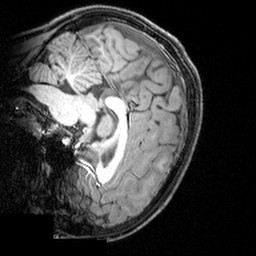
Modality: T1w
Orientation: sagittal
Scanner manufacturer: siemens
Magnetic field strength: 3 T
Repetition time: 1.9 s
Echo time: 0.00397 s